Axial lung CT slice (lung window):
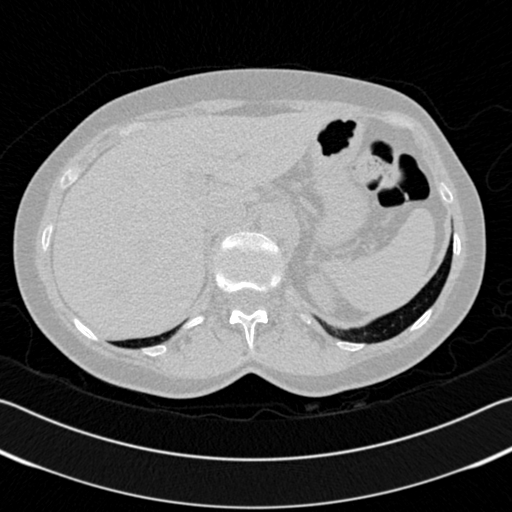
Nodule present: no